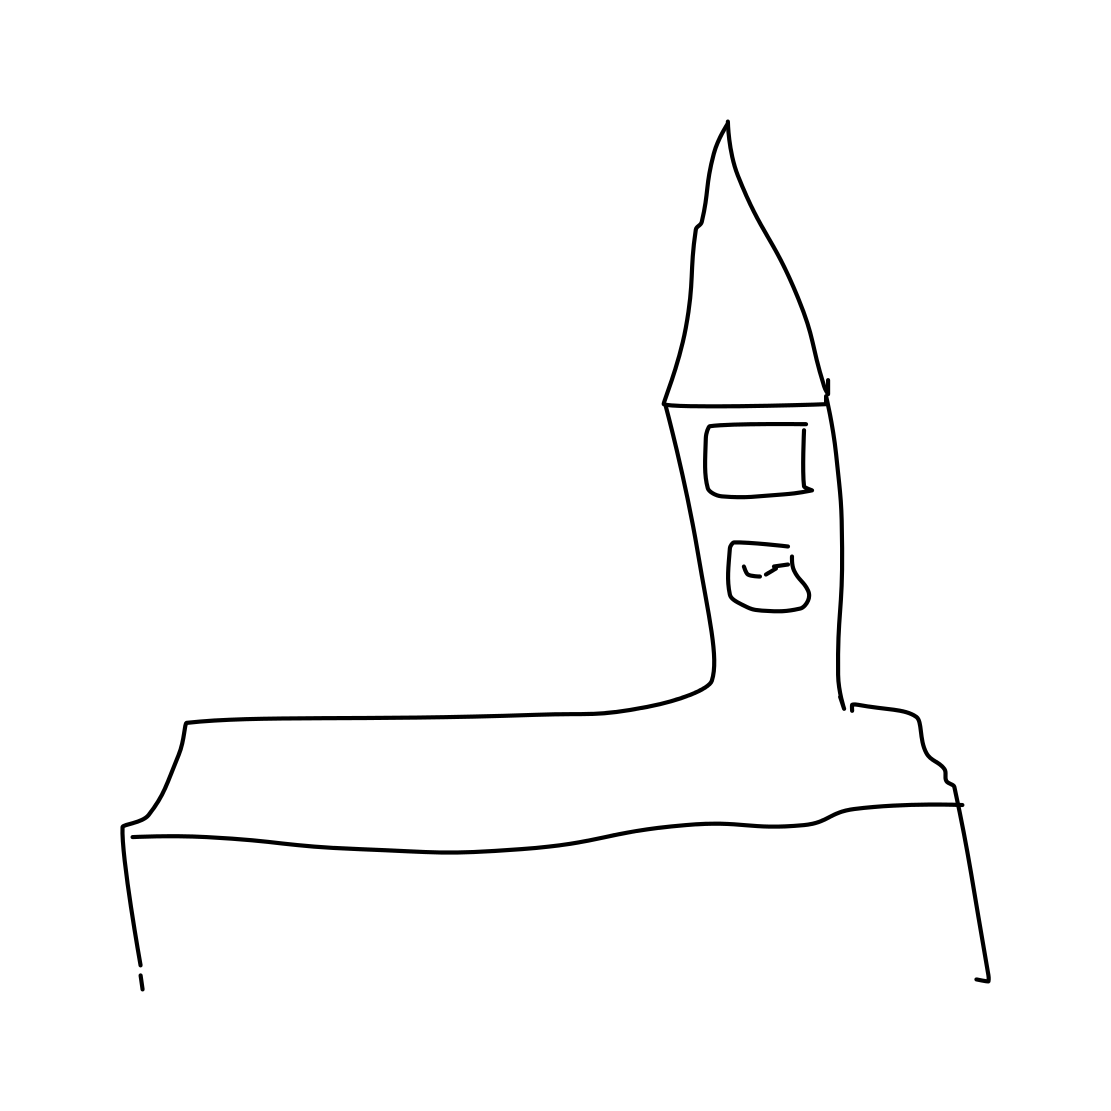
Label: church